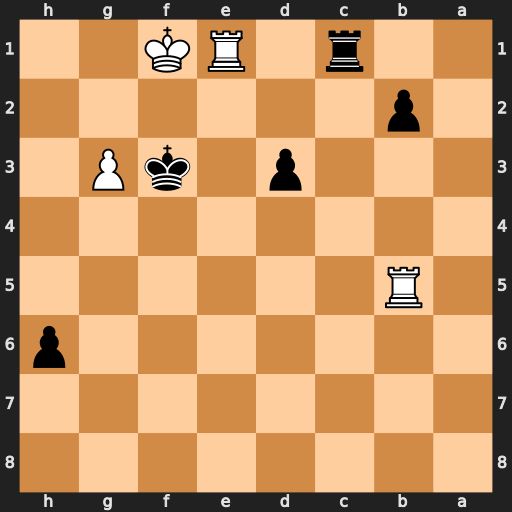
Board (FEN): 8/8/7p/1R6/8/3p1kP1/1p6/2r1RK2
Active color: b
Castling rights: -
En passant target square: -
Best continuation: d2 Rb3+ Kg4